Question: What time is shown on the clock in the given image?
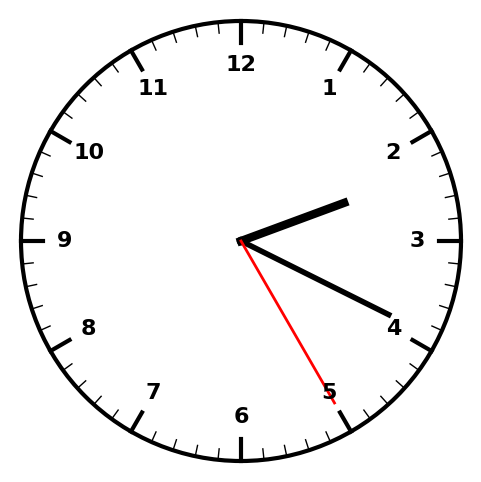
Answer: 02:19:25